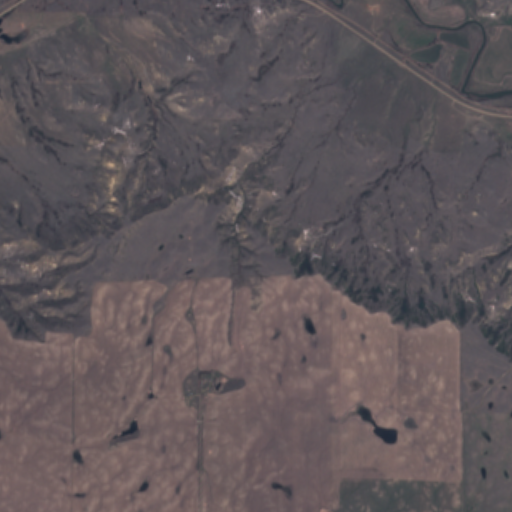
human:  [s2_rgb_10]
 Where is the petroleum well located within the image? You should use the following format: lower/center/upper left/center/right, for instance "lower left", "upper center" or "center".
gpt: The petroleum well is located in the lower right of the image.
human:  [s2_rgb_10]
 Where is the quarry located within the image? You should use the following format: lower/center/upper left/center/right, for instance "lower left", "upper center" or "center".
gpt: The quarry is located in the upper center of the image.
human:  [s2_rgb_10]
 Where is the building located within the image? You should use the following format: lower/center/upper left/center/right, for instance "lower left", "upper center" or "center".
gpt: The building is located in the lower center of the image.
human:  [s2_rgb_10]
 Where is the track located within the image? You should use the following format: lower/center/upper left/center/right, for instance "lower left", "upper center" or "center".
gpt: There is no track in the image.